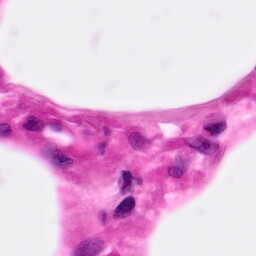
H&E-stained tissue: Pancreatic